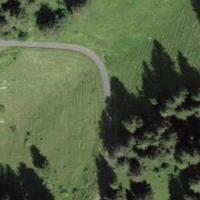
EUNIS habitat code: 43
Species observed at this site:
Pimpinella major